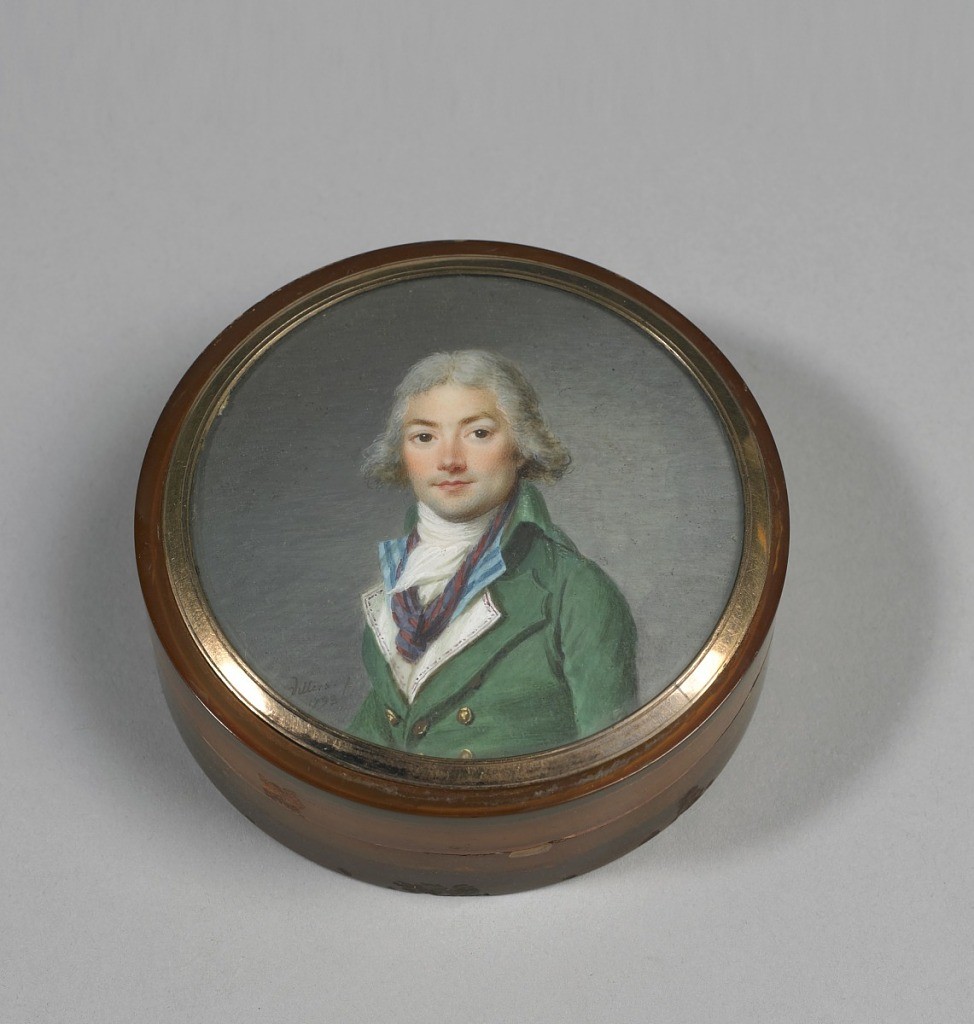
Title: Circular snuffbox with portrait miniature
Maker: Villers, French, active ca. 1781–93
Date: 1793
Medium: Watercolor on painted on ivory horn, carved ivory, engine-turned foil backing paper; brass, paper
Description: Round box, amber-colored horn, separate cover with portrait of man in green goat, white stock, blue shirt, white waistcoat, purple cravat; gray wig. Gray background, under glass, gold frame.